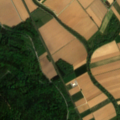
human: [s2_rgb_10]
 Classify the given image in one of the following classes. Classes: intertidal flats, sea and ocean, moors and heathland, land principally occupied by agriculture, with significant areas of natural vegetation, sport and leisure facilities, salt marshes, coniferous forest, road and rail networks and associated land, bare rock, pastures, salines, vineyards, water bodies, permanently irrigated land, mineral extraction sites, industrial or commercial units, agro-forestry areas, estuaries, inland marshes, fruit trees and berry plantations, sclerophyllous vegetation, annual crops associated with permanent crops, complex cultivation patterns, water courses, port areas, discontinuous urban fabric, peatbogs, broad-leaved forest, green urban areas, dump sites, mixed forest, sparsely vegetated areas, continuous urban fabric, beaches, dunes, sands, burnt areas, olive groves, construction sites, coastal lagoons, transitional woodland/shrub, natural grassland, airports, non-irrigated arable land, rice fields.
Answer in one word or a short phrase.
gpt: industrial or commercial units, non-irrigated arable land, land principally occupied by agriculture, with significant areas of natural vegetation, broad-leaved forest, mixed forest